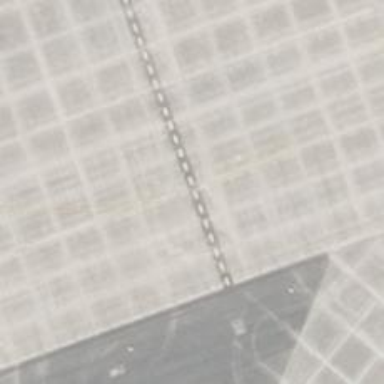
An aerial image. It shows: Concrete taxiway at the airport.